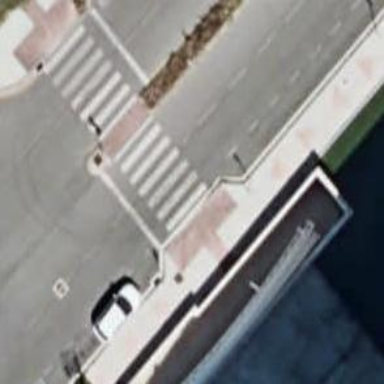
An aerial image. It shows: Uncontrolled road crossing.